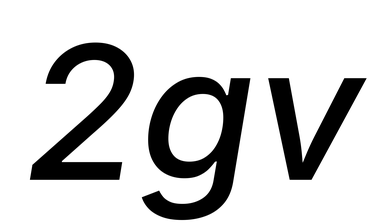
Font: Inter-Italic_Medium_Italic